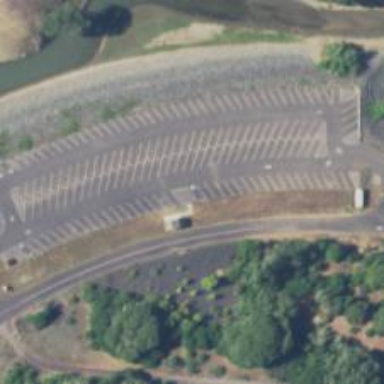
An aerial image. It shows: Parking space.